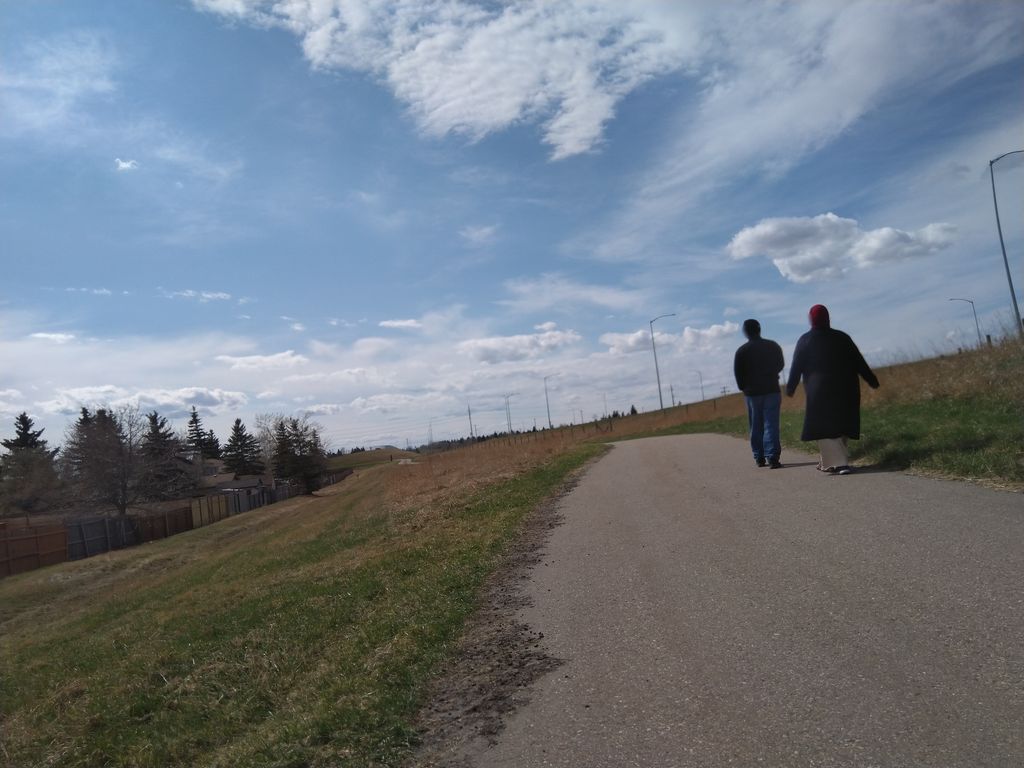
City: calgary